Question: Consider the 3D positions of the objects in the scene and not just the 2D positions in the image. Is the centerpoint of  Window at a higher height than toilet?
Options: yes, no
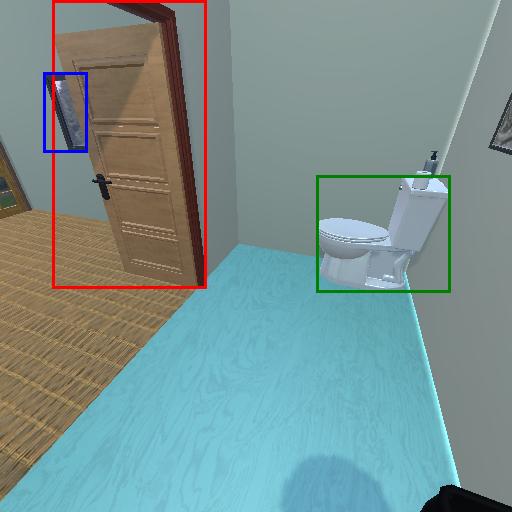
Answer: yes